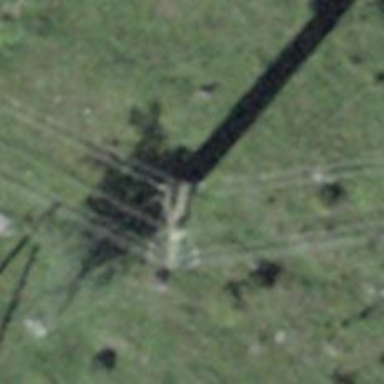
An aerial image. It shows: Power tower.